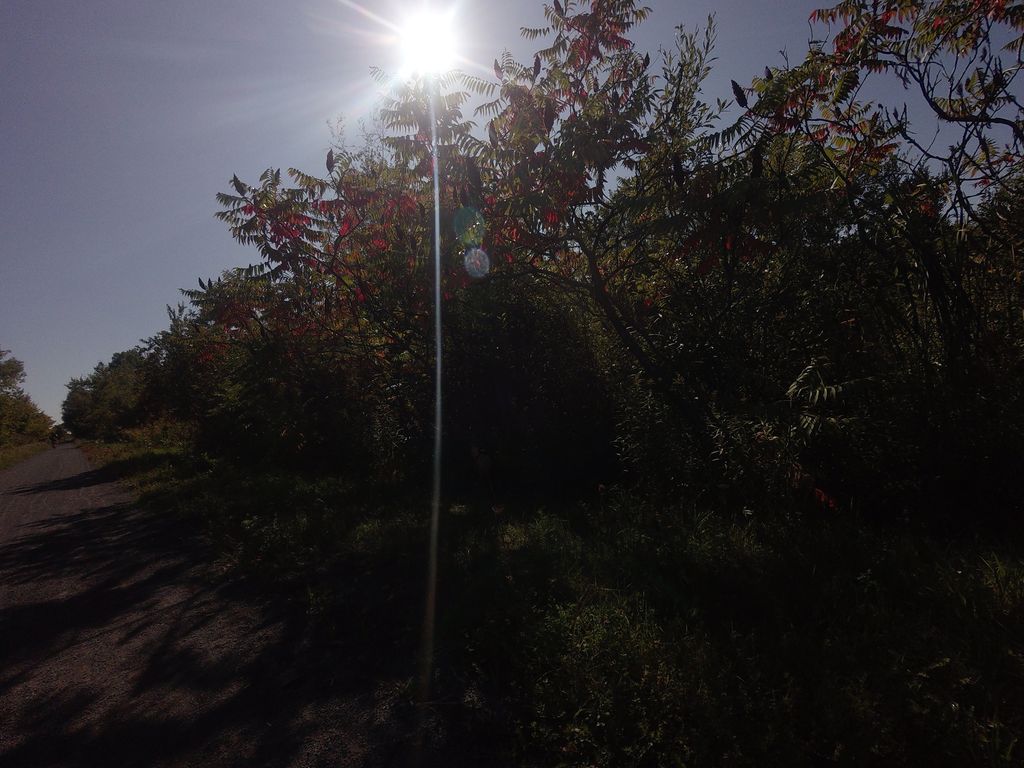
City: ottawa-gatineau